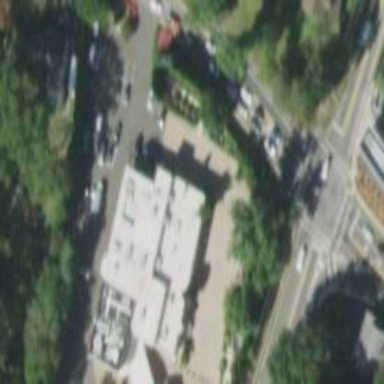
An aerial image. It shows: Building.